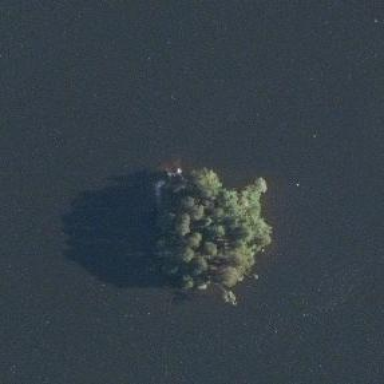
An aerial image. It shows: Islet.